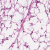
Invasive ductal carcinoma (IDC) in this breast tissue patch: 1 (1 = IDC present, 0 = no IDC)